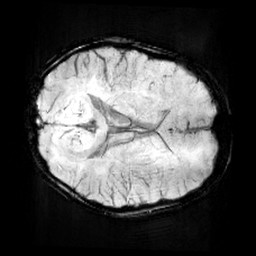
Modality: minIP
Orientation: axial
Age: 12
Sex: male
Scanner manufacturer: siemens
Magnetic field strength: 3 T
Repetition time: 0.027 s
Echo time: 0.02 s